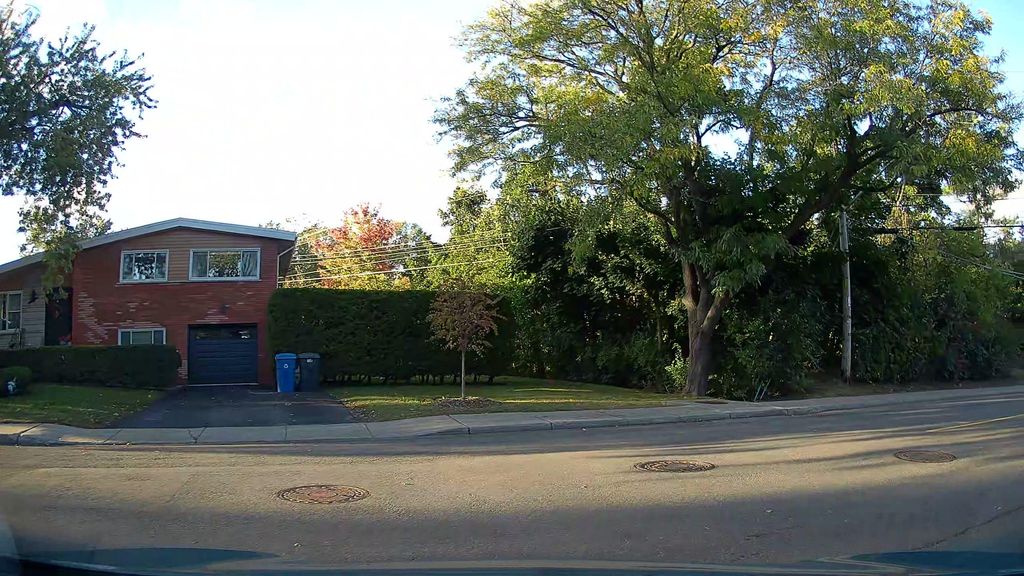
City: montreal